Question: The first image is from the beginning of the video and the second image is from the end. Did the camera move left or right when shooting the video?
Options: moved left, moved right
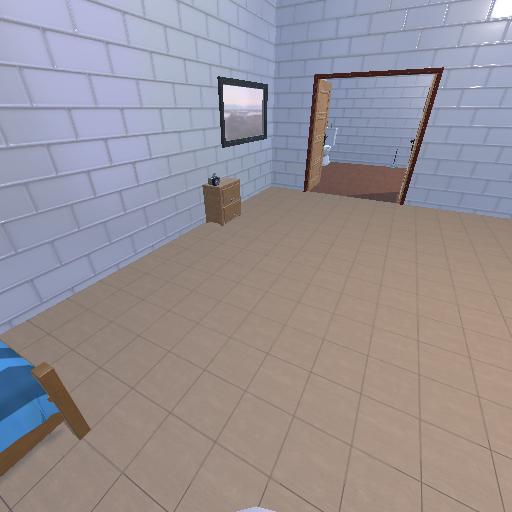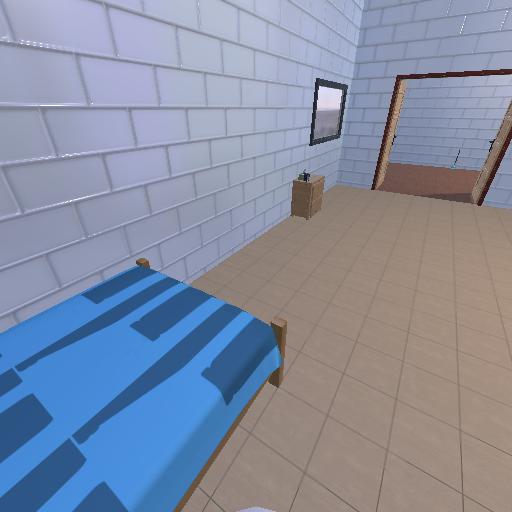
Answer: moved left